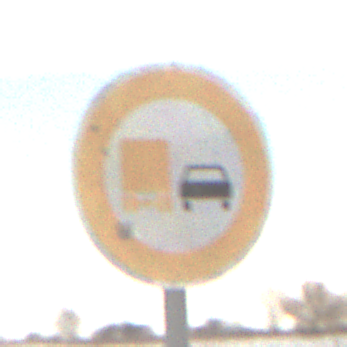
Verkehrszeichen: UeberholverbotKraftfahrzeuge
Umgebung: Outdoor, Nature
Tageszeit: MorningAfternoon
Wetter: Overcast
Licht: Natural
Jahreszeit: Winter
Kontrast: LowContrast